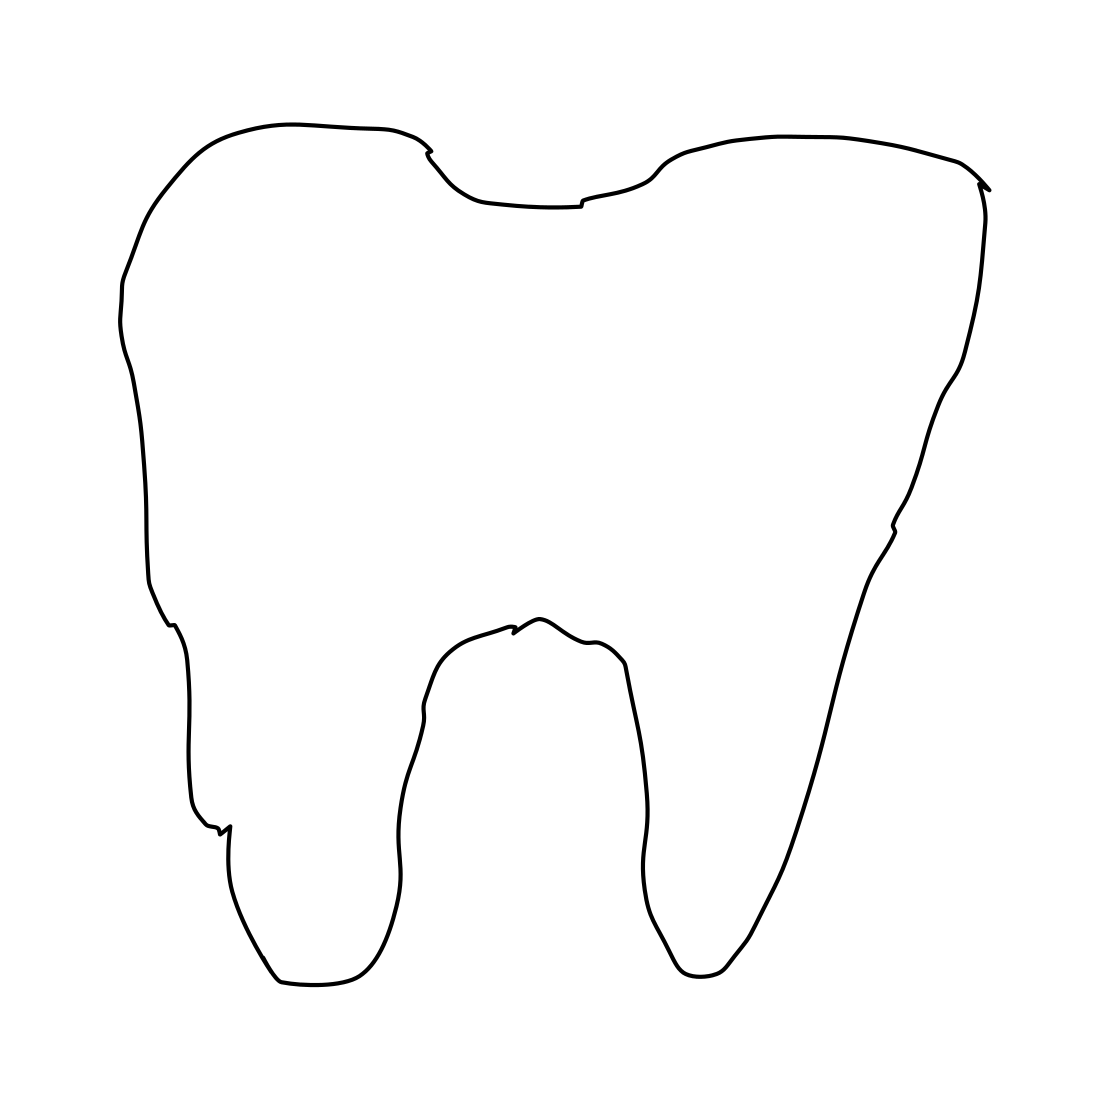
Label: tooth